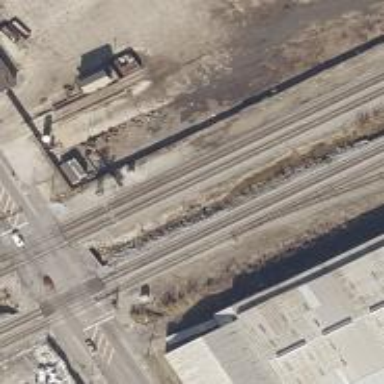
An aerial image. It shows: Railway siding with rails.